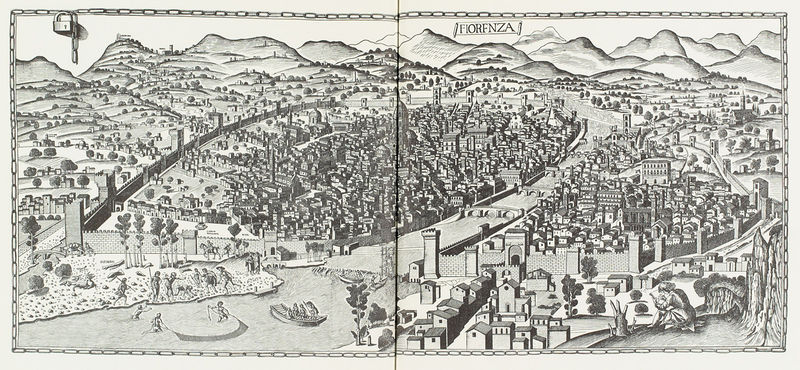
Titel: Florenz um 1500 sog. Plan mit der Kette (nach Francesco Roselli)
Künstler: Lucantonio degli Uberti
Schlagwörter: himmel, mann, wasser, bäume, fluss, landschaft, menschen, see, stadt, ufer, fenster, frau, vordergrund, zeichnung, haus, schloss, felder, häuser, hügel, brücke, kirche, kind, boot, boote, turm, schiff, schrift, ansicht, fischer, acker, arbeiten, berge, kette, mauer, graphik, platz, rand, zinnen, panorama, stadtansicht, straßen, name, schild, türme, palazzo, dom, druck, stich, bleistift, karte, rau, mittelalter, florenz, stadtmauer, zeichner, brücken, toskana, angeln, fischen, arno, stadtplan, übersicht, bot, umland, reichsteilung, kette mit schloss